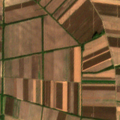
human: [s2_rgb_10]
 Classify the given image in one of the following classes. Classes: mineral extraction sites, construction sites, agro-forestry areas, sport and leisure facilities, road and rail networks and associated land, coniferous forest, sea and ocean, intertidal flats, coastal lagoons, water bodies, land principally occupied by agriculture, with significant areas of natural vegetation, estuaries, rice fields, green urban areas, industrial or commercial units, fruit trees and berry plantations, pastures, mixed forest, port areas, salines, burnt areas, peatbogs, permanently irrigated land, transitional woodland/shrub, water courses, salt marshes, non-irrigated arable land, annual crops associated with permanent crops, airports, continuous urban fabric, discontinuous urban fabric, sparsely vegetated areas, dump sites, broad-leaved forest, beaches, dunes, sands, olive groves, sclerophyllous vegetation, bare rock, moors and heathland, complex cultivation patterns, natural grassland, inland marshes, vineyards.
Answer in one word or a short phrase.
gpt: non-irrigated arable land